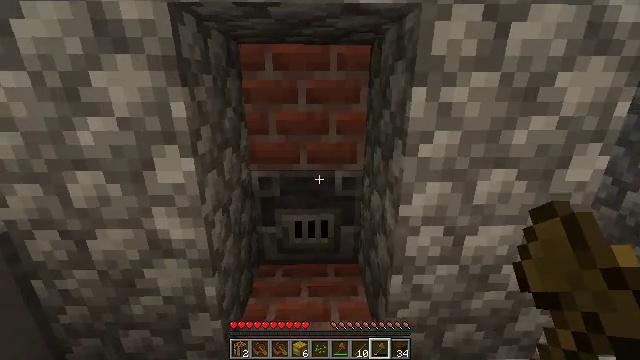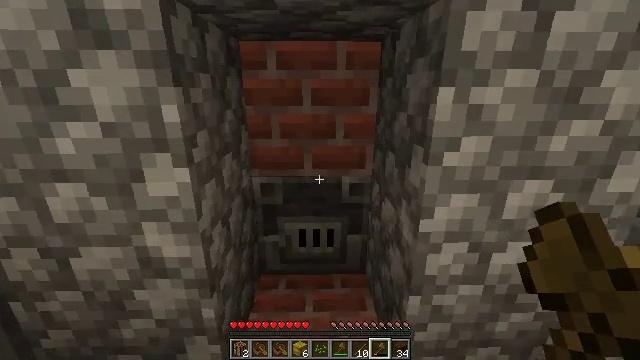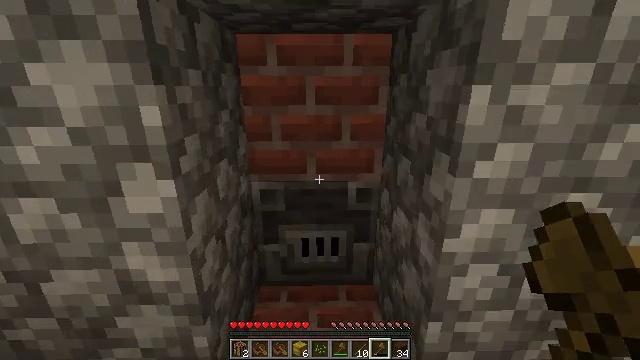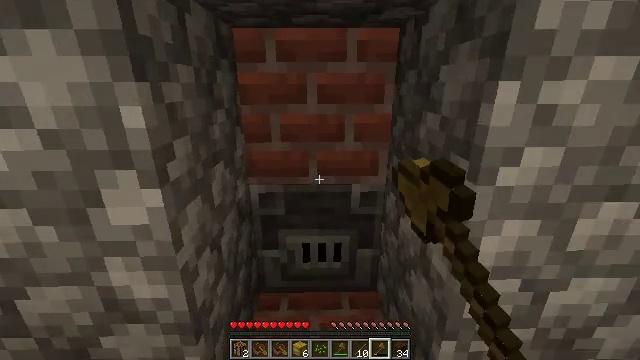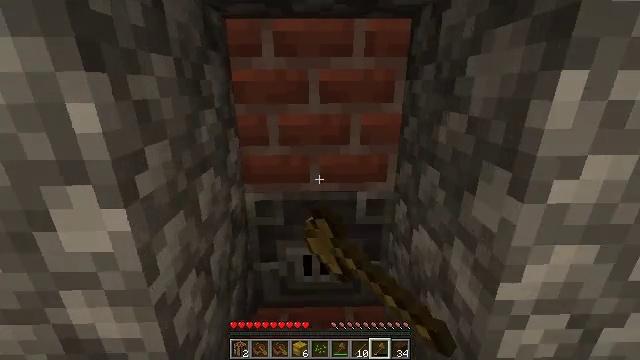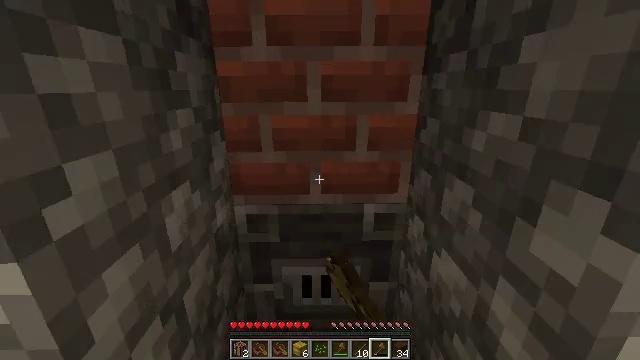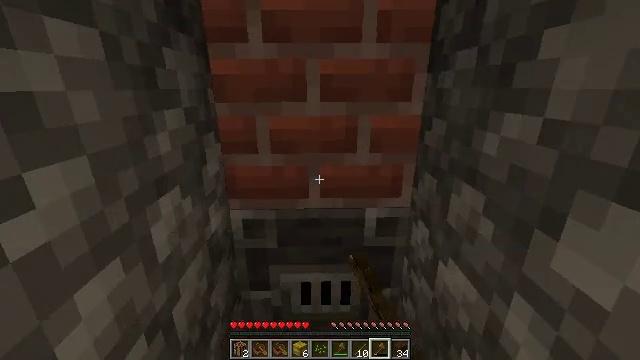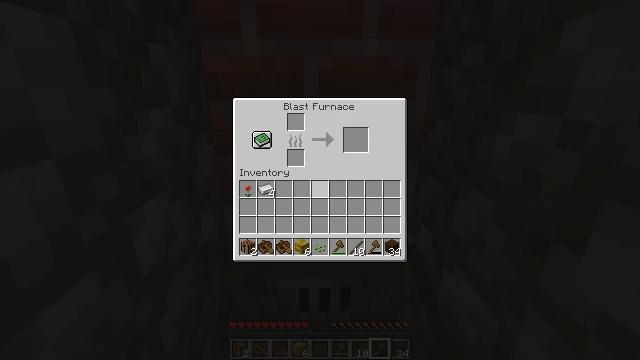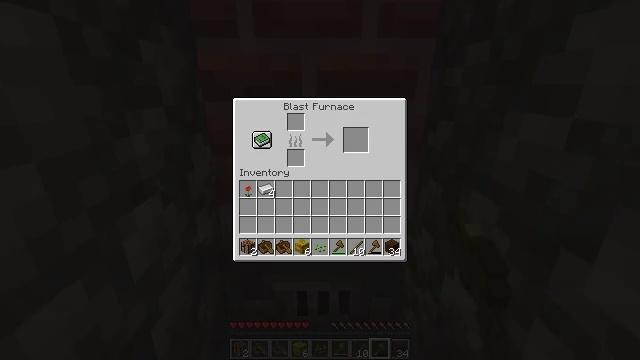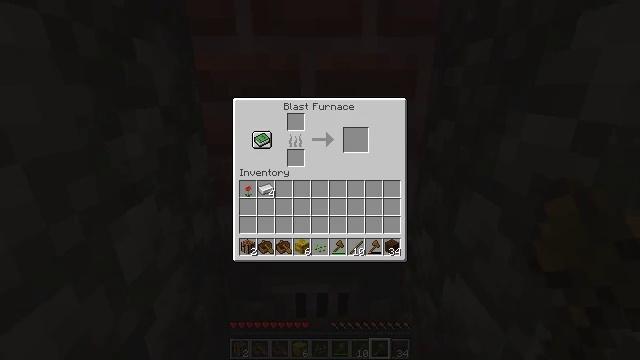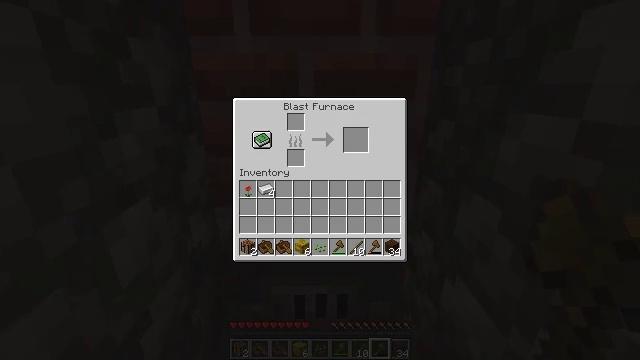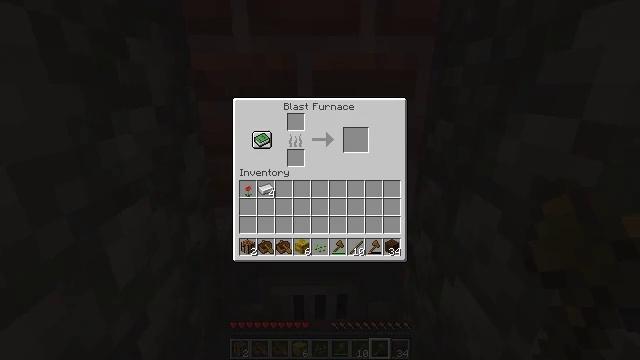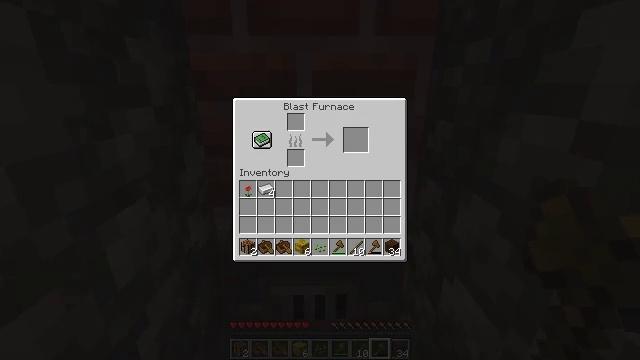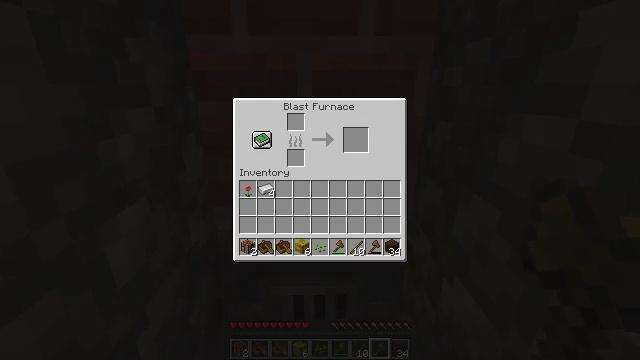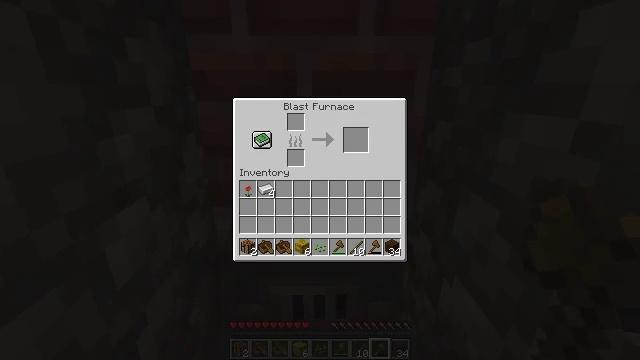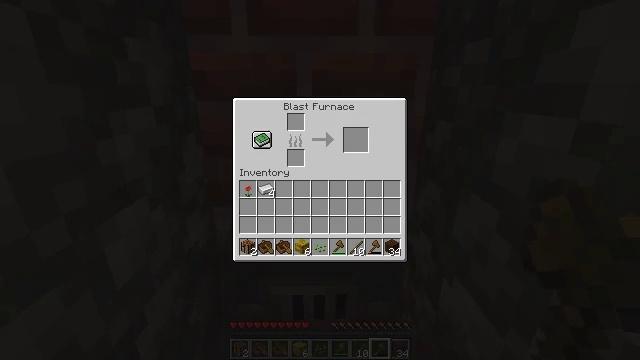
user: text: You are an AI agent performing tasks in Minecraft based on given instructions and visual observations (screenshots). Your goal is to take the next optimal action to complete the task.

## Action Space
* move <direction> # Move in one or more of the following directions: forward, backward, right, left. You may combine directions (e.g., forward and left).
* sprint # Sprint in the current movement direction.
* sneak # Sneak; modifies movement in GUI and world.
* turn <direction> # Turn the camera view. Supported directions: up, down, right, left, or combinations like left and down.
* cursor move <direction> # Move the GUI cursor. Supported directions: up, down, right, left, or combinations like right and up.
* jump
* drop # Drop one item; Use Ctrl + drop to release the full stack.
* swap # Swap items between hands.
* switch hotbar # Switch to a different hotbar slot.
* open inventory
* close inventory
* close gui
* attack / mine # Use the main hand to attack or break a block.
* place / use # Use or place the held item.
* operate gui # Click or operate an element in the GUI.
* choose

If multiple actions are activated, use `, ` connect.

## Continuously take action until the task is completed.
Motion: motion action
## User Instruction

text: Attack the white bed to collect it.
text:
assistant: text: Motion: move forward
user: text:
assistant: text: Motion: move forward, use / place
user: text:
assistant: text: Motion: move forward, use / place
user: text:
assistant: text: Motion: move forward, use / place
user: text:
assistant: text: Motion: no_op
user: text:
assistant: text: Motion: no_op
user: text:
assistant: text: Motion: open gui
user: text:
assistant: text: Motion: cursor move left and down
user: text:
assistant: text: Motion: no_op
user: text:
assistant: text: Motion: move back
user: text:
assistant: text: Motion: move back
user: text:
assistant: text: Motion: move back
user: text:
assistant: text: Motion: move back
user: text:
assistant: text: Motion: move back
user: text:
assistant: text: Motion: move back
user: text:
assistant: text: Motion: no_op
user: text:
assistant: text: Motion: cursor move up
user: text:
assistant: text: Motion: cursor move up
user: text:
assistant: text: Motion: no_op
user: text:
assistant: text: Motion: no_op
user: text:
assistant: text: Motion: cursor move up
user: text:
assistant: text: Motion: turn up, close gui
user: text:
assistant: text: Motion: turn left and up
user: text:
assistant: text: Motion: turn left and up
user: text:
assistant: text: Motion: turn left and up
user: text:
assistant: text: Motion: move back, turn left and up
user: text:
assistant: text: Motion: move back, turn left and up
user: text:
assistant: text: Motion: move back and move left, turn left and up
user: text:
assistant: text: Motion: move back and move left, turn left
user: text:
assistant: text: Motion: move back and move left, turn left